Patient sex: M
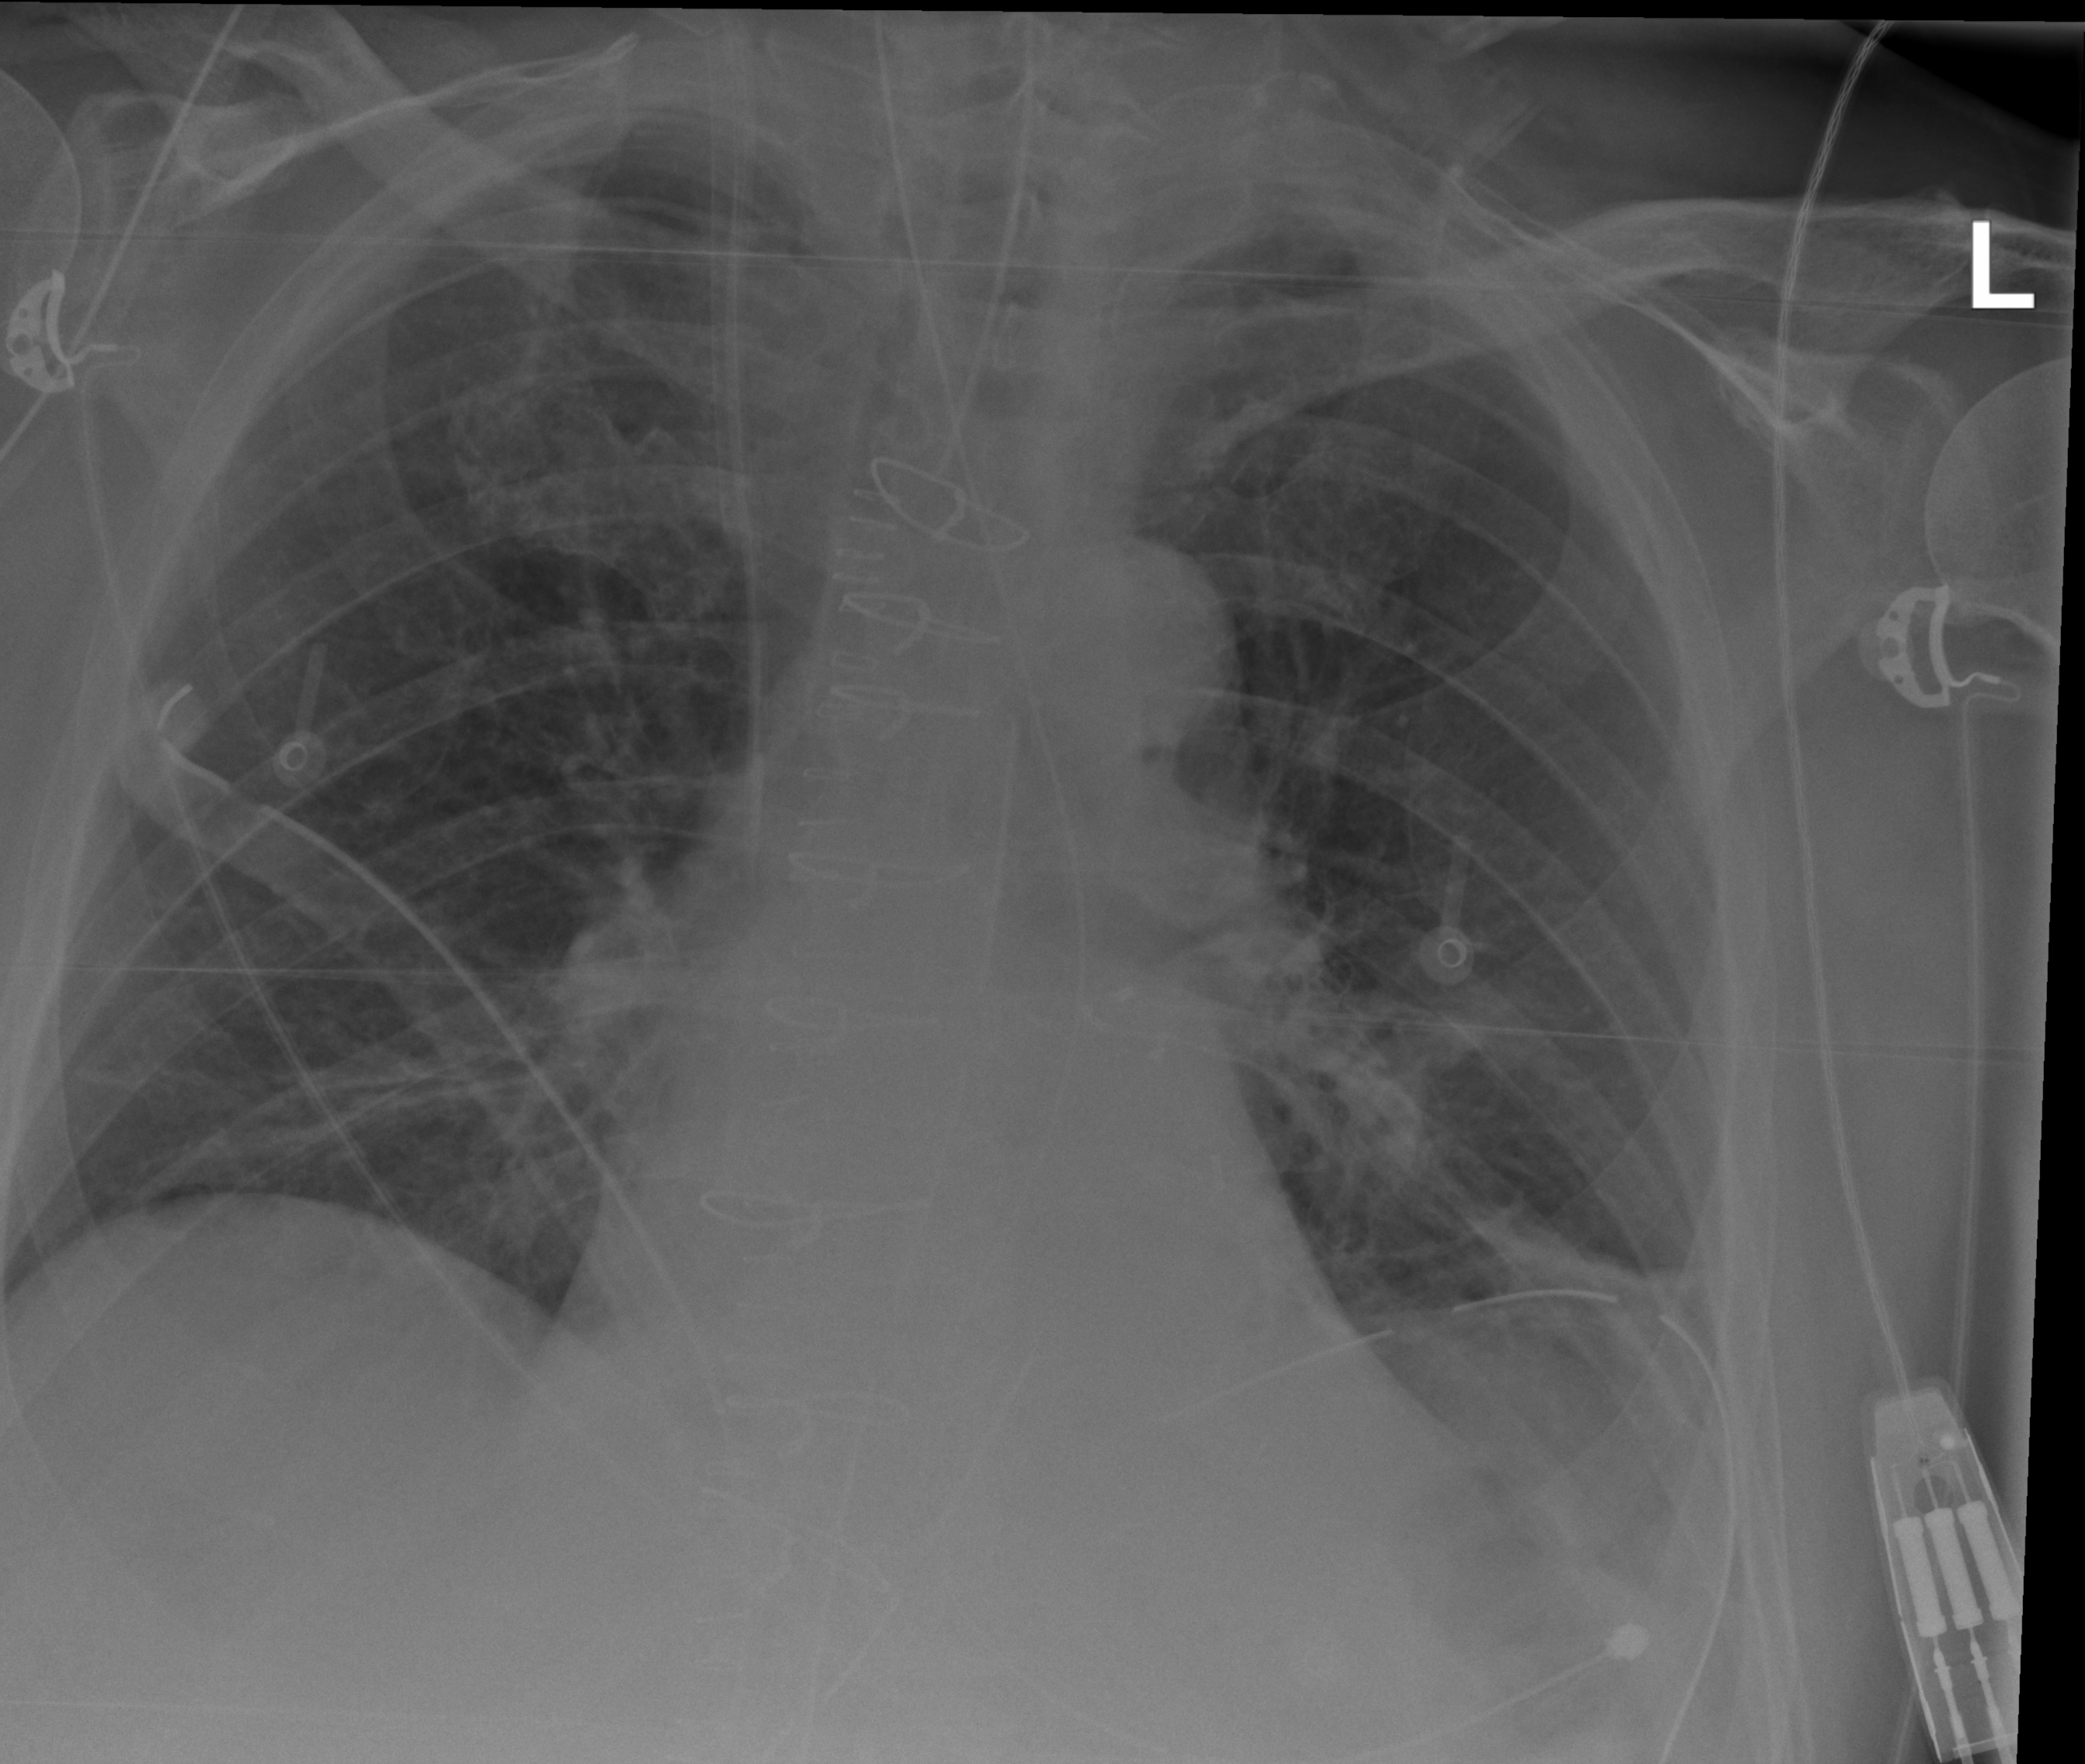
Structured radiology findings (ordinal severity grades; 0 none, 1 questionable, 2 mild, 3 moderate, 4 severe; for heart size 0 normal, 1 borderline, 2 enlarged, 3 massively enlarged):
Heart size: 0
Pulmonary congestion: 0
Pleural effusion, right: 0
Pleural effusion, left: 0
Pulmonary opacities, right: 0
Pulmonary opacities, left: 0
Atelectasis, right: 2
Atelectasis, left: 2